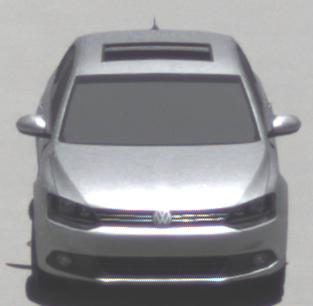
Make: VW
Model: Jetta 1.2 TSI
Detailed model: Jetta (IV)
Model produced from: 2011/01
Model produced until: 2014/08
Doors: 4
Color: white
Road condition: dry road
Daytime: midday
Contrast: high contrast